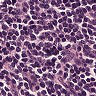
Metastatic tissue present: no